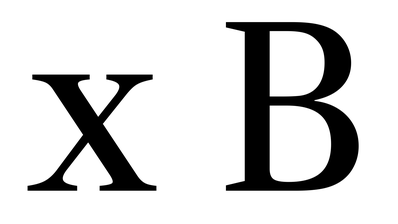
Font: LibreCaslonText_Regular